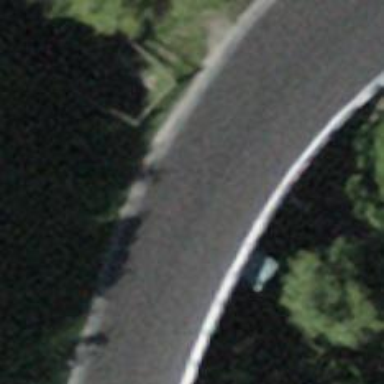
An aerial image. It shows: Tertiary road on asphalt surface on bridge.